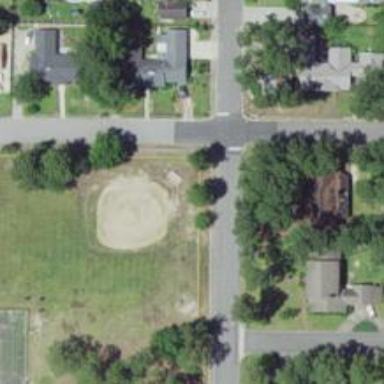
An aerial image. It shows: Baseball pitch for leisure land.